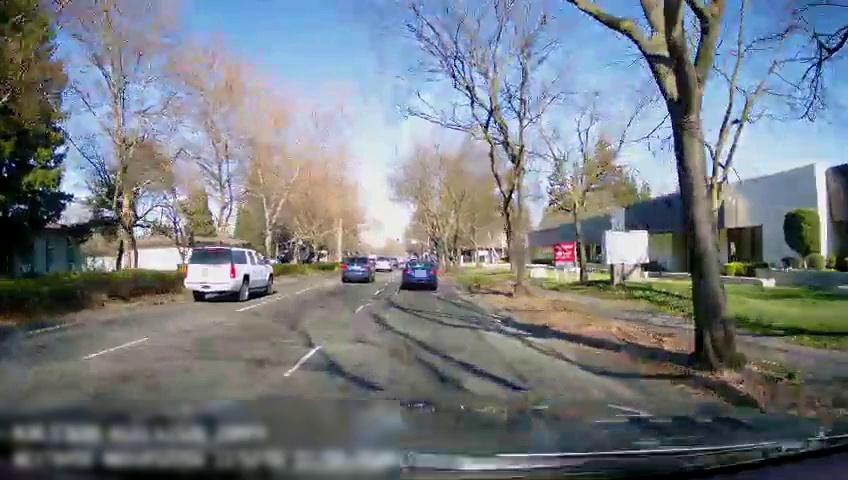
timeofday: Day
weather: Sunny
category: Drivable Space
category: Vehicles | Truck
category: Vehicles | SUV
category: Vehicles | Car
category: Vehicles | Car
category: Lanes | Alternate Lane
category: Lanes | Current Lane